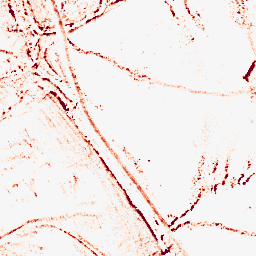
Category: morphological
Decomposition family: morphological_square
Decomposition parameters: operation: opening
size: 5
Upsampling method: regularized
Upsampling parameters: scale: 2
lambda_reg: 0.001
Upsampling scale: 2